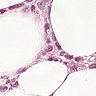
Metastatic tissue present: yes